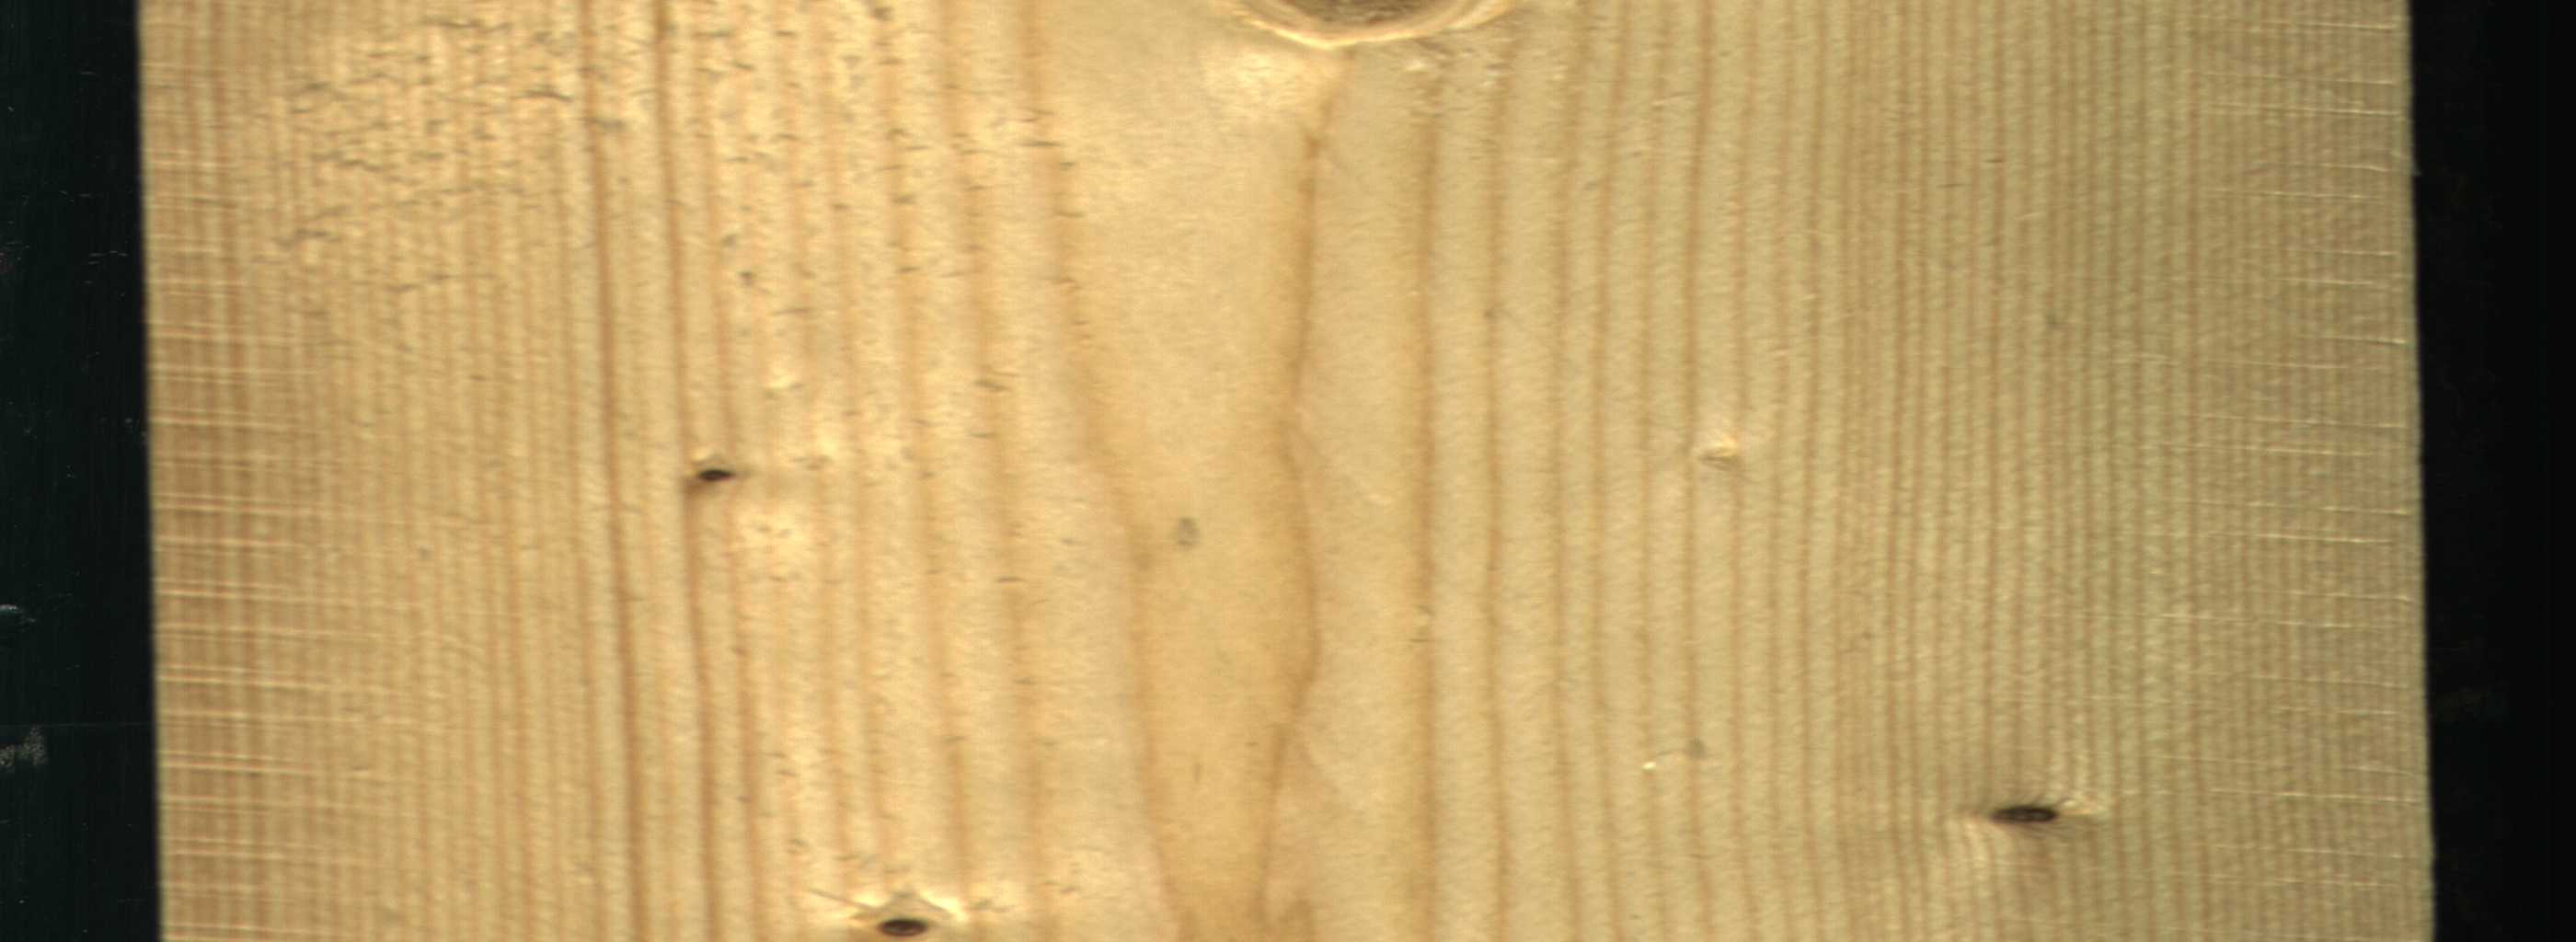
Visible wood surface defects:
Dead_Knot
Live_Knot
Live_Knot
Live_Knot